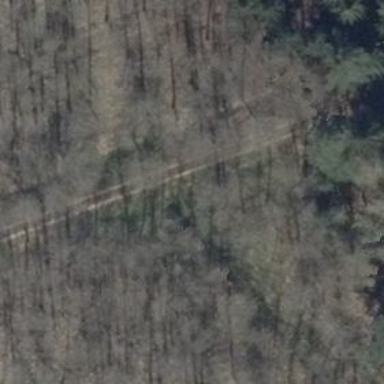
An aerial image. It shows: Gravel track with grade 3 tracktype.